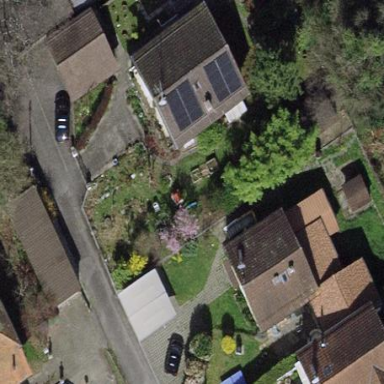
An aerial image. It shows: Garden surrounded by fence.